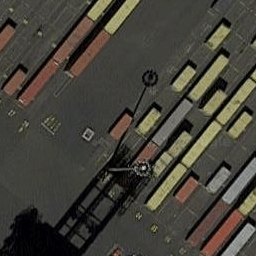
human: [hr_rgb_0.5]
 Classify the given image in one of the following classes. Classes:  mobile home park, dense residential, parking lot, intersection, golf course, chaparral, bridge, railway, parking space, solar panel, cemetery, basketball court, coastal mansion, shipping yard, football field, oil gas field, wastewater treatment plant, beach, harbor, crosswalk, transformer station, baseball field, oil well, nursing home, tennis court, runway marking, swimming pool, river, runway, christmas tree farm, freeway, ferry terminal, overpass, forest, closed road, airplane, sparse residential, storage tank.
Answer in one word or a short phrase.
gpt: shipping yard